Field crop: maize
Growth stage: 2
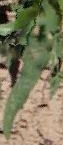
Species: maize